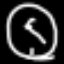
Label: clock